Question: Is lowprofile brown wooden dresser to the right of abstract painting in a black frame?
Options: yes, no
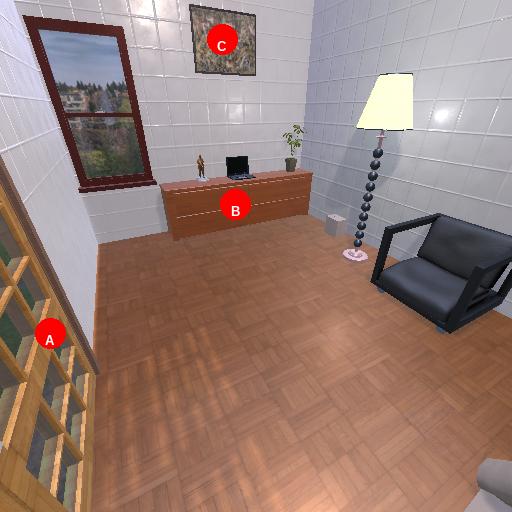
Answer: yes